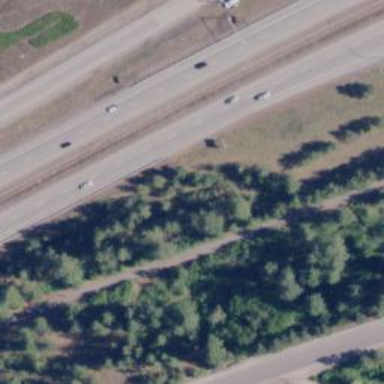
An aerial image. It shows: Asphalt cycleway alongside abandoned railway track.